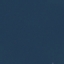
Land use / land cover: SeaLake